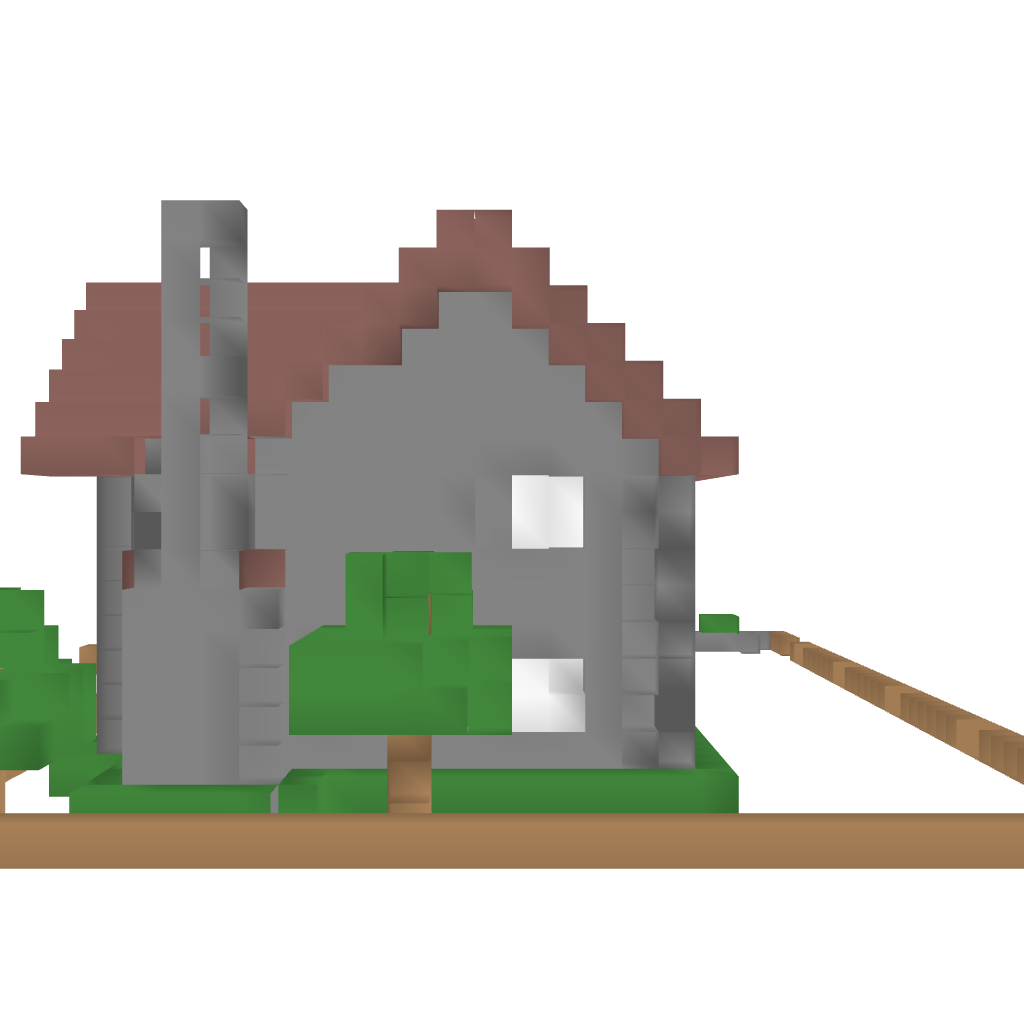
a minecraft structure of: Suburban Brick Home bad low quality